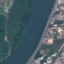
Land use / land cover: River